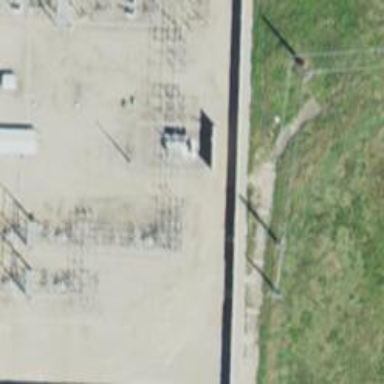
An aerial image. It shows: Switch used for power control.